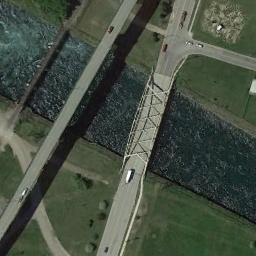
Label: bridge